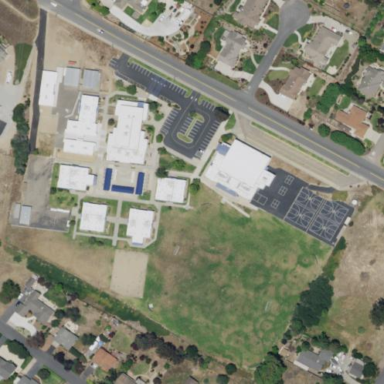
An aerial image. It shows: School.